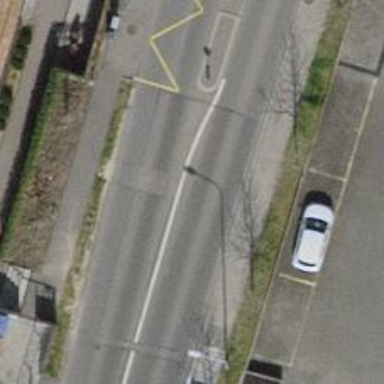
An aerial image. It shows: Asphalt road with traffic-calming hump.